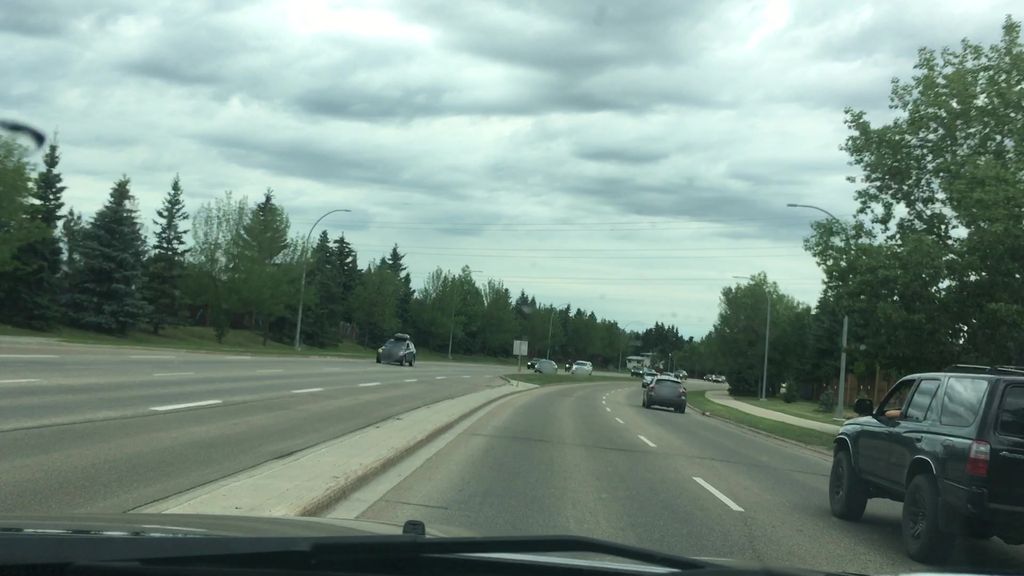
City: edmonton